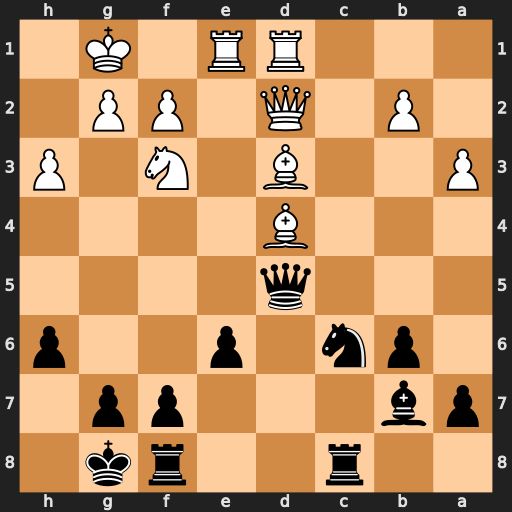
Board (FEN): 2r2rk1/pb3pp1/1pn1p2p/3q4/3B4/P2B1N1P/1P1Q1PP1/3RR1K1
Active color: b
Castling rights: -
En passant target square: -
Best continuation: Nxd4 Be4 Nxf3+ gxf3 Qxd2